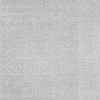
Atmospheric dust classification: dusty